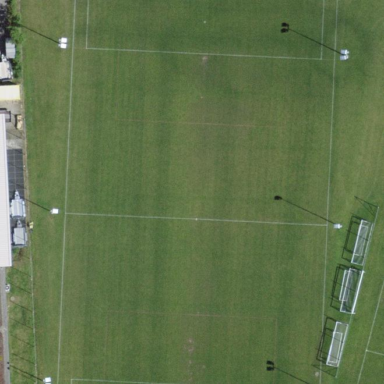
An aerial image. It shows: Soccer pitch with grass surface for leisure land.